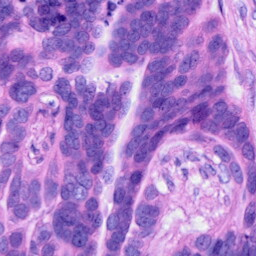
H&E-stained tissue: Ovarian